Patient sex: M
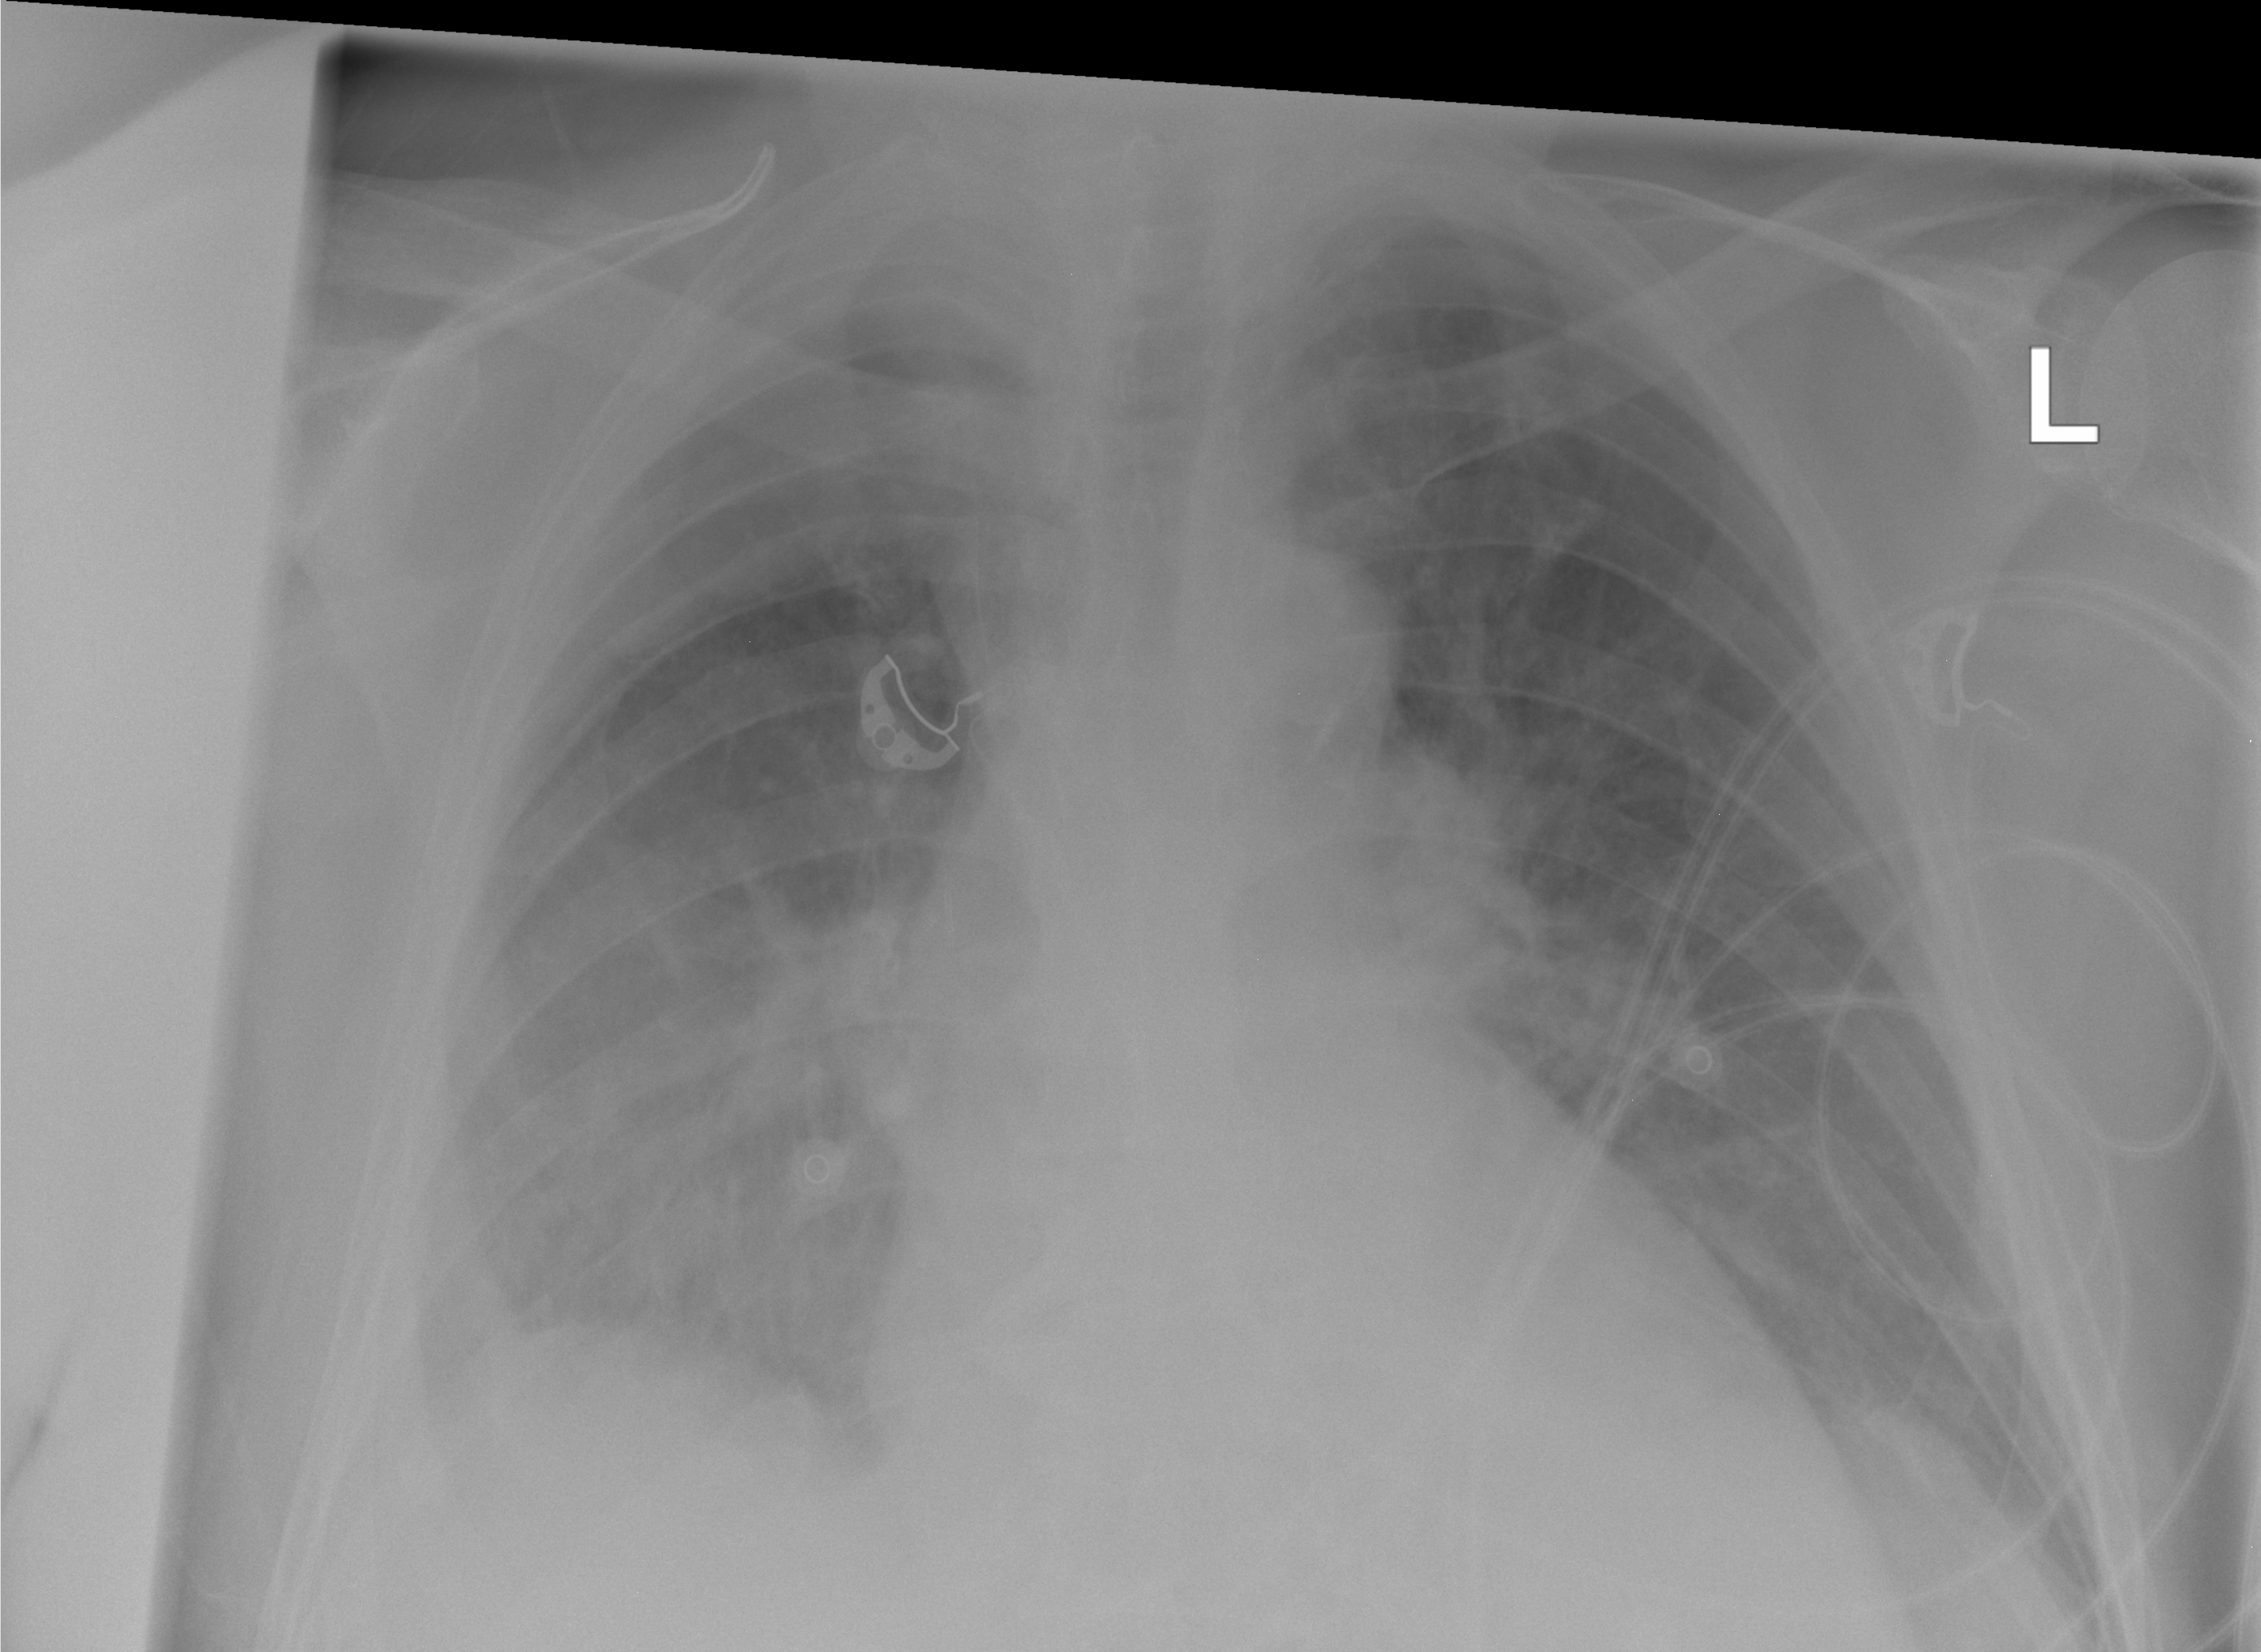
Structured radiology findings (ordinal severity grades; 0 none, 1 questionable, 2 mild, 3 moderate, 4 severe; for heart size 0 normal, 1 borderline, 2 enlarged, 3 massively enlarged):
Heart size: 0
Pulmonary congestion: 0
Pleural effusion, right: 2
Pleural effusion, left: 0
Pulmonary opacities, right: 2
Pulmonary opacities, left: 0
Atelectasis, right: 2
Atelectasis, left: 0